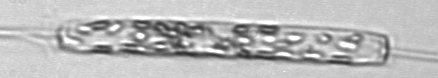
Label: Ditylum_brightwellii